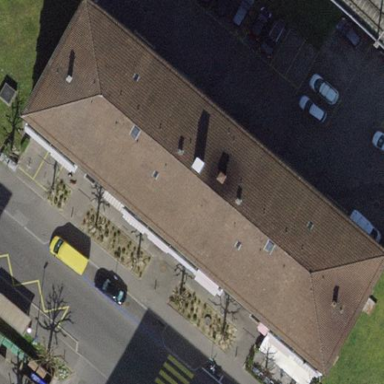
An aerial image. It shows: Hipped-roof apartment building with roof tiles.